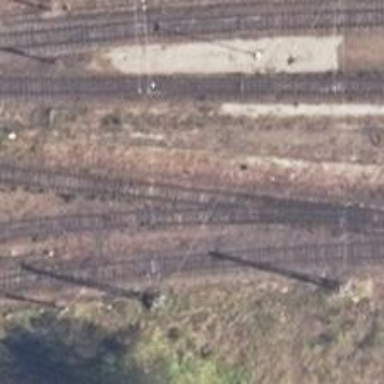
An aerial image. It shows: Rail yard with electrified contact lines. The area features embankment.